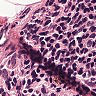
Metastatic tissue present: no